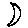
Label: moon